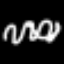
Label: squiggle